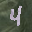
Label: 4